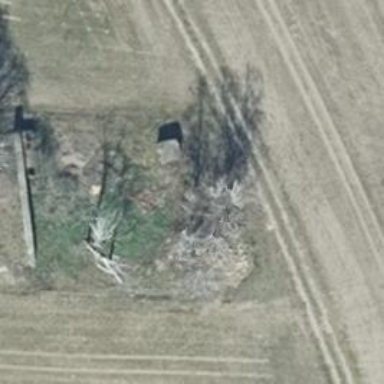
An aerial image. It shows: Military bunker.